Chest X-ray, AP view. Patient: 76 years old, sex F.
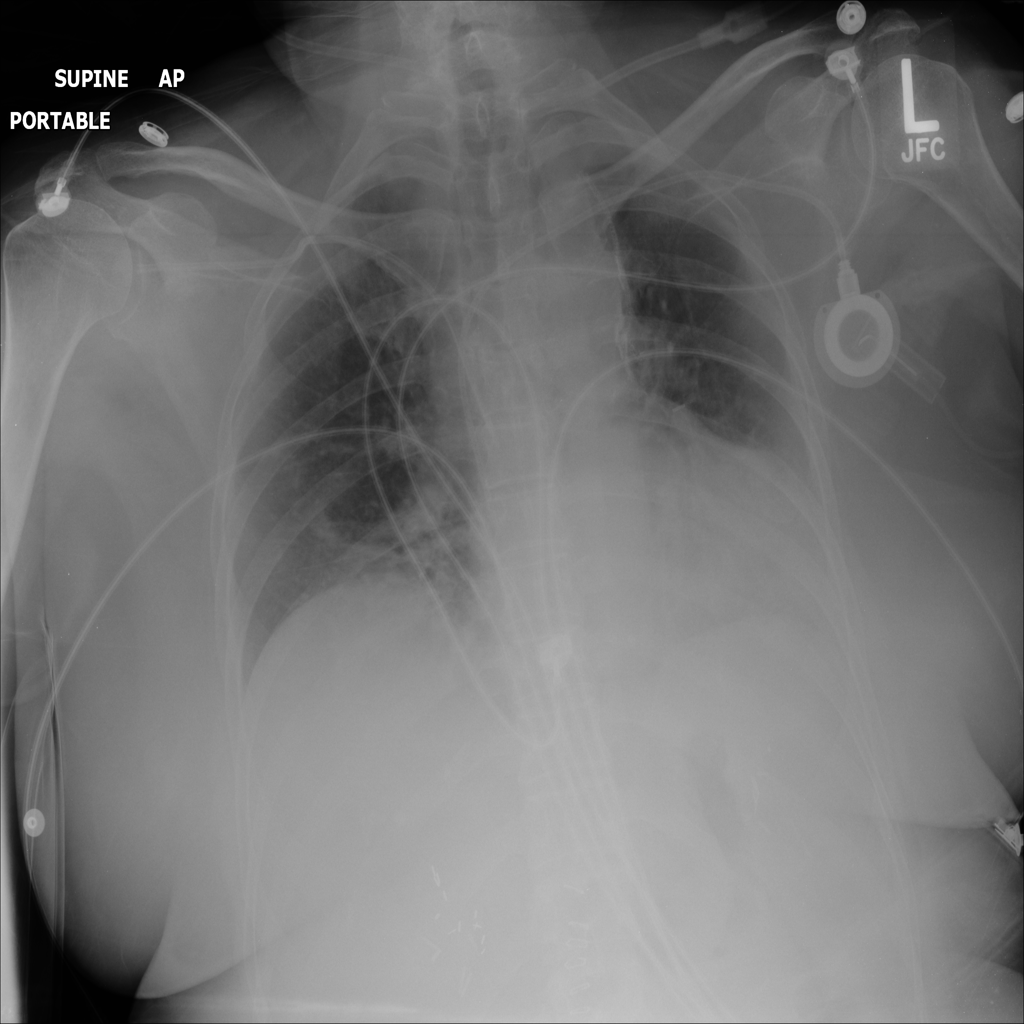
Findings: Atelectasis, Infiltration